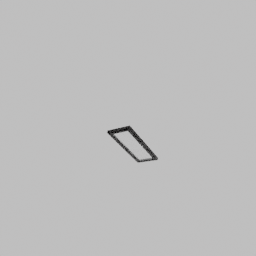
Label: architecture